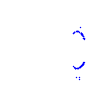
Particle: kaon